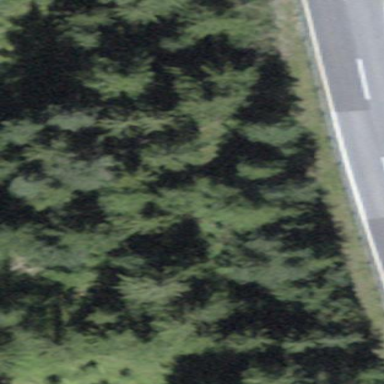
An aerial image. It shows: Forest with mixture of leaf types and cycles.